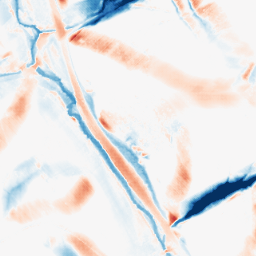
Category: morphological
Decomposition family: morphological_diamond
Decomposition parameters: operation: average
radius: 20
Upsampling method: sinc_blackman
Upsampling parameters: scale: 2
kernel_size: 4
Upsampling scale: 2